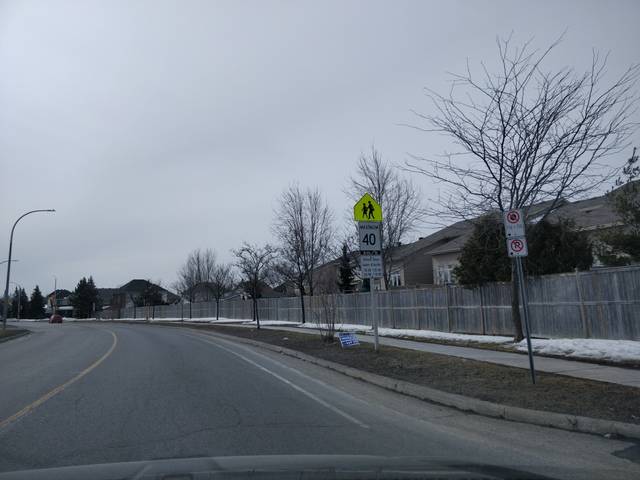
Region: Canada
Coordinates: 45.283, -75.846